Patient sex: M
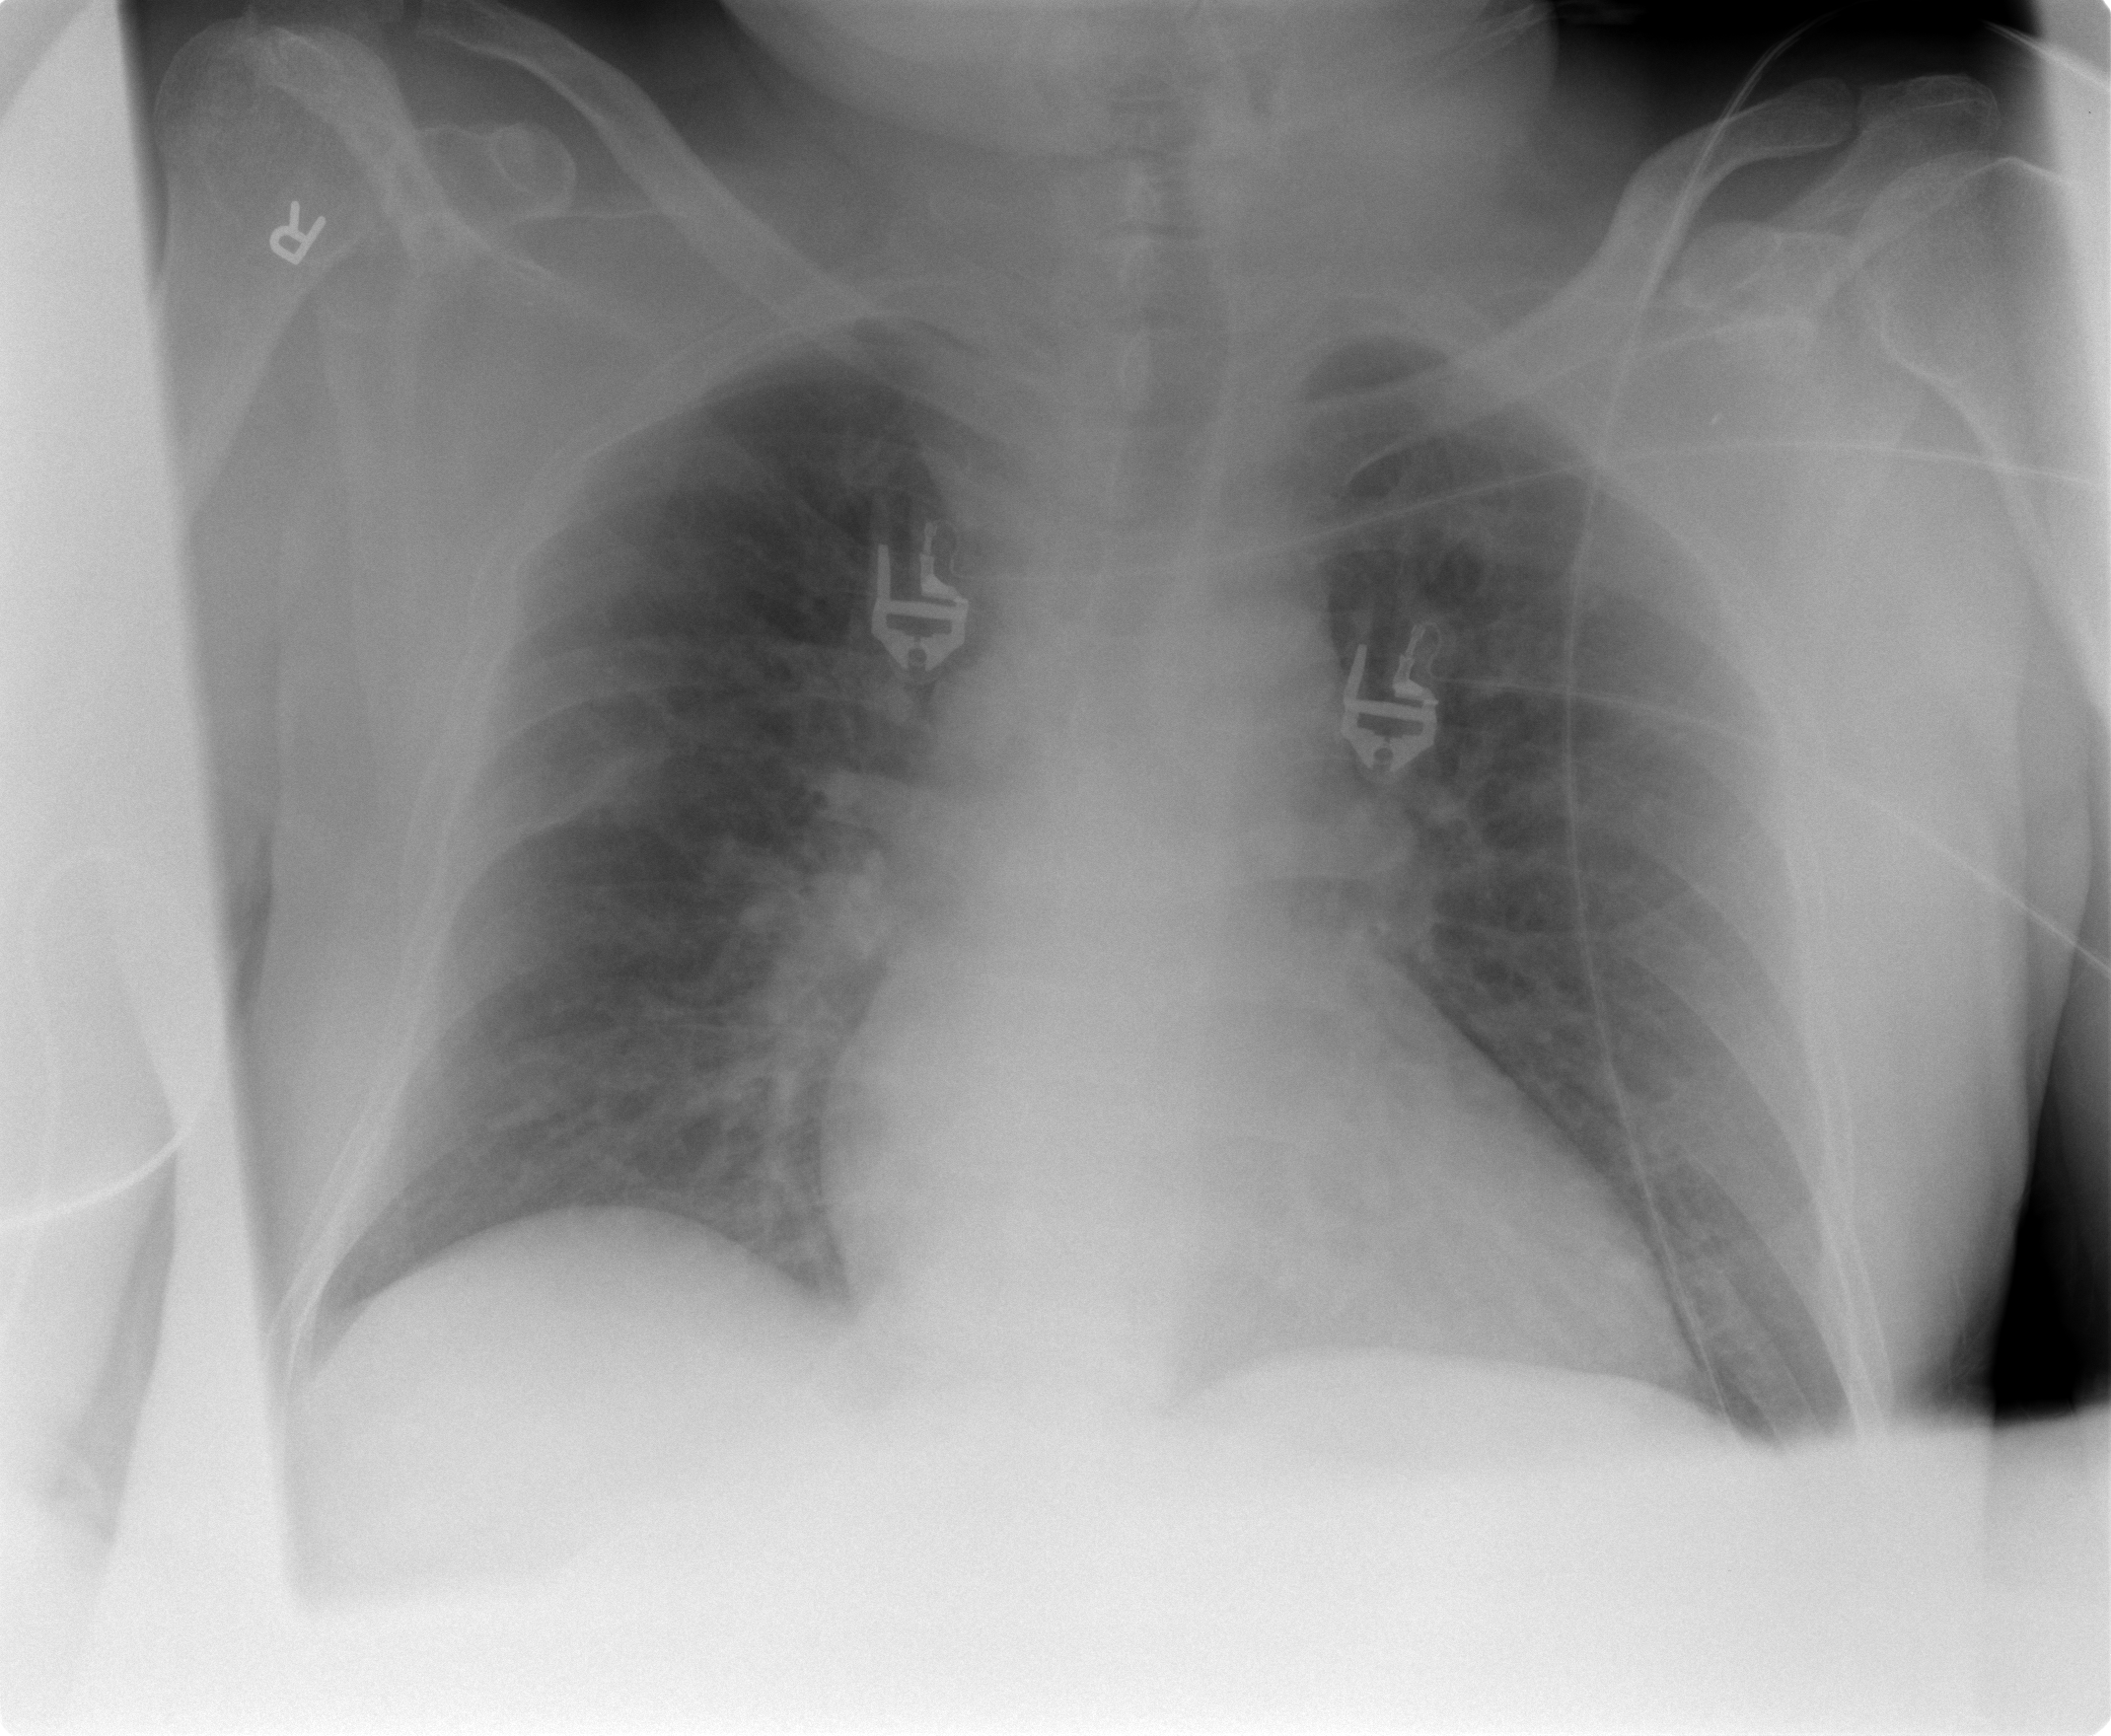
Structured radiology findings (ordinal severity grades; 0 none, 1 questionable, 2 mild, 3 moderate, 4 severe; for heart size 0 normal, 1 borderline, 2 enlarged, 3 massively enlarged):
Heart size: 1
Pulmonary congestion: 1
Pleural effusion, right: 0
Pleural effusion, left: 0
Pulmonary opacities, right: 0
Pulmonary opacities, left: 0
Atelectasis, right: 1
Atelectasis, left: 0